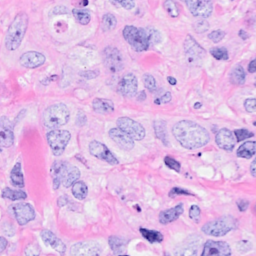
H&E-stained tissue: Breast